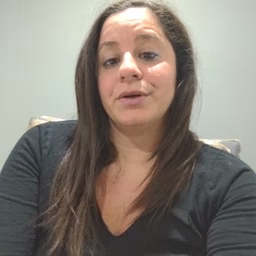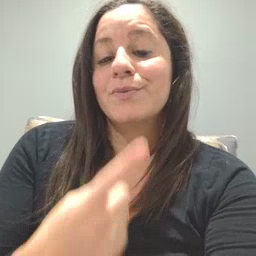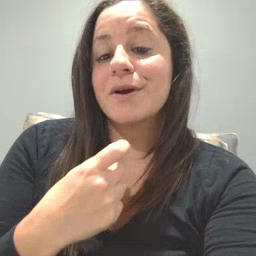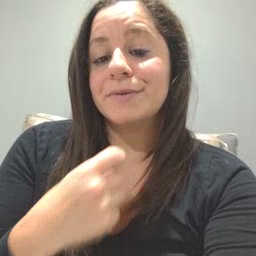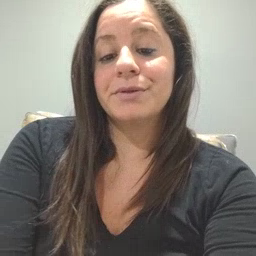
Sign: red